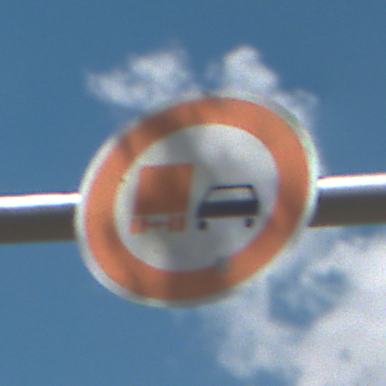
Verkehrszeichen: UeberholverbotKraftfahrzeuge
Umgebung: Outdoor, Nature
Tageszeit: Midday
Wetter: PartlyCloudy
Licht: Natural
Jahreszeit: Autumn
Kontrast: HighContrast